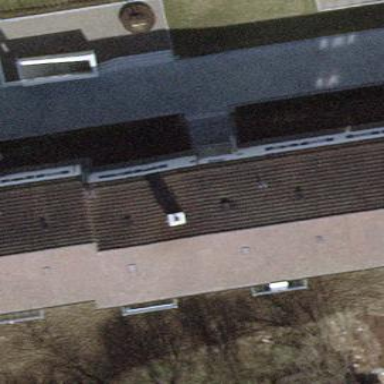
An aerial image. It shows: Building with tiled roof.